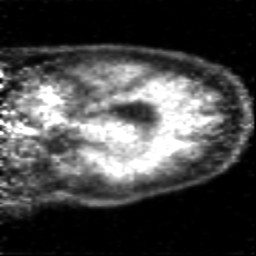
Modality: PET
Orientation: sagittal
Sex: male
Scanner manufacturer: siemens